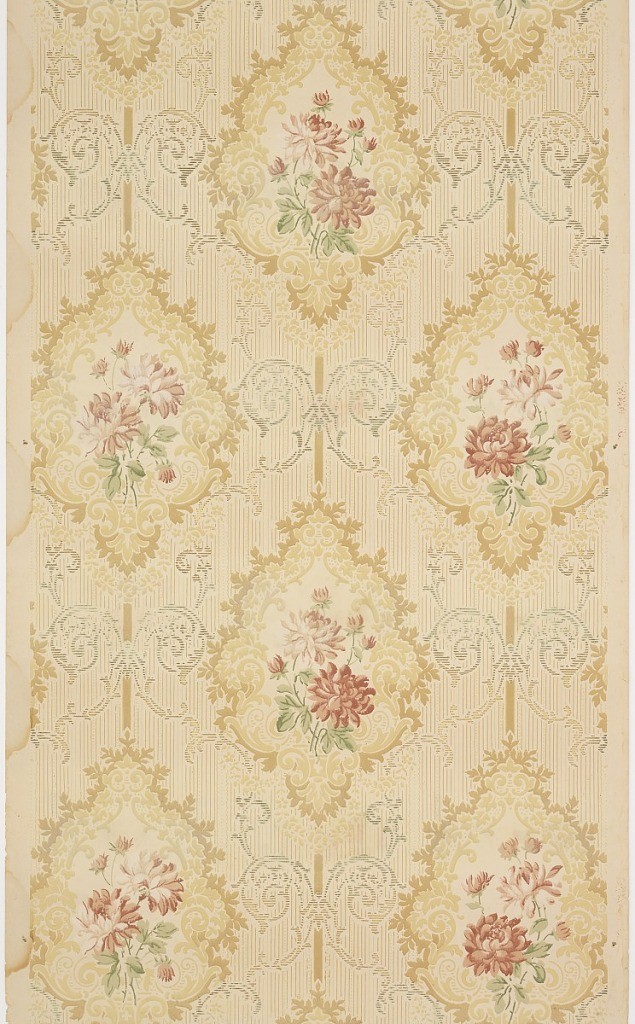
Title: Sidewall
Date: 1905–1915
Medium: Machine-printed paper
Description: Floral medallion design. Medallions contain chrysanthemum-like flowers and are printed over vertical stripes. Scrolling foliage connect the medallions. Printed on a striped background.